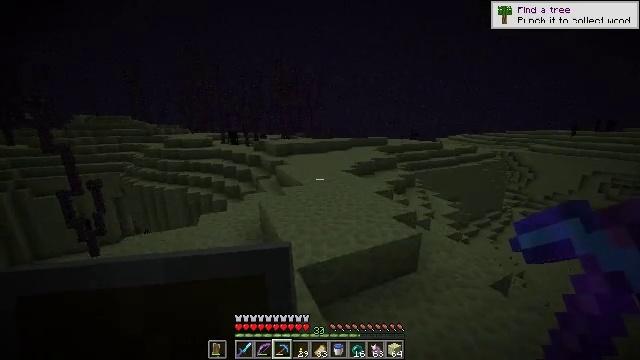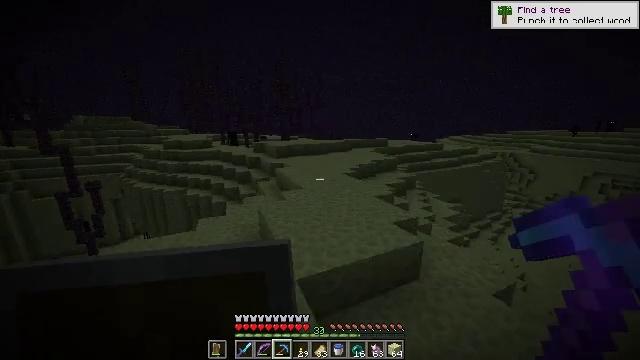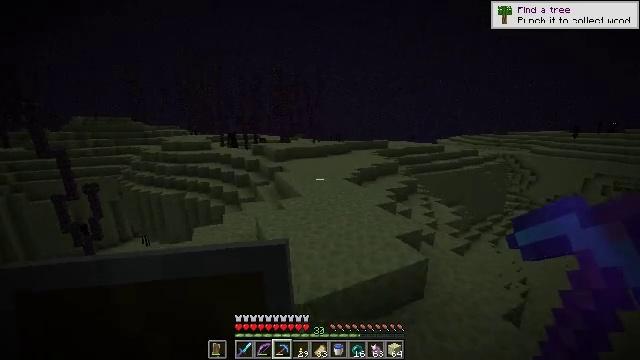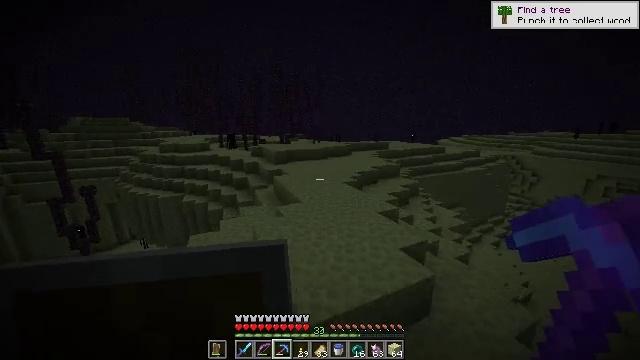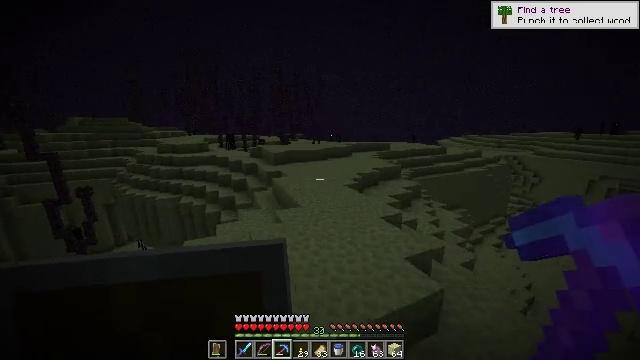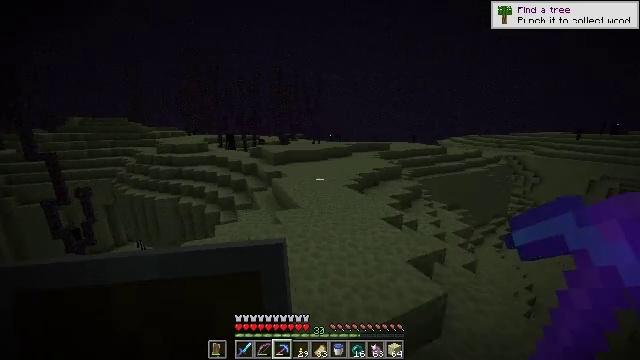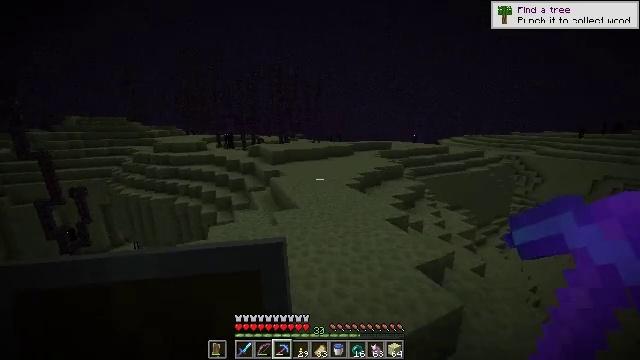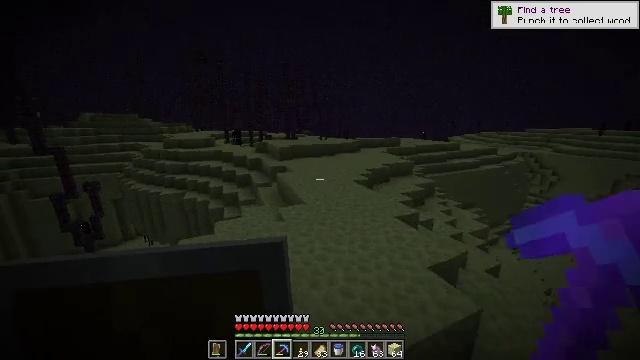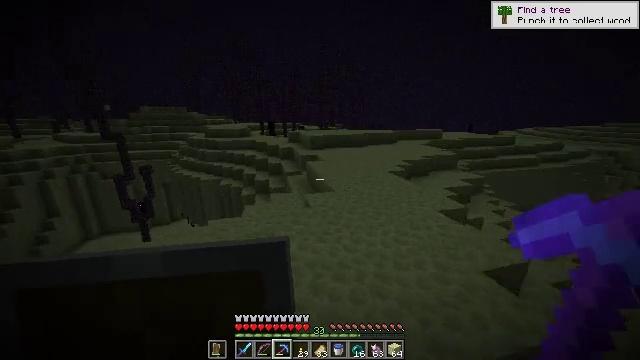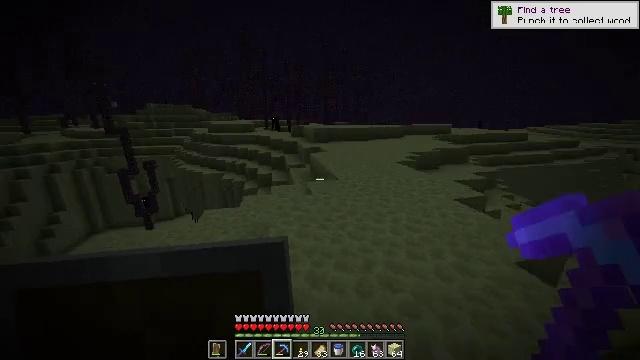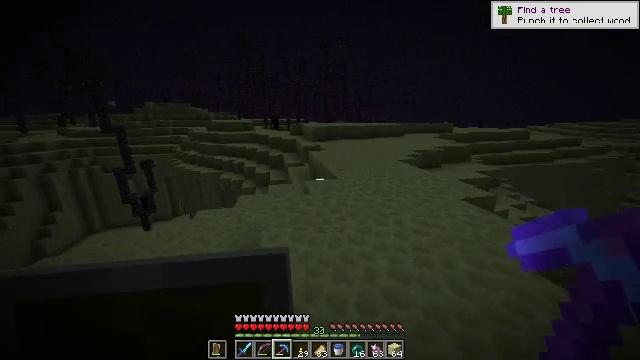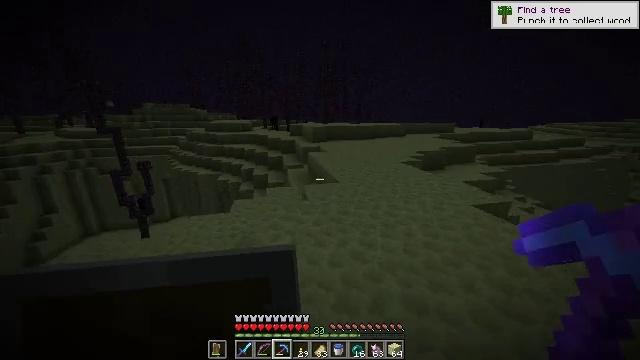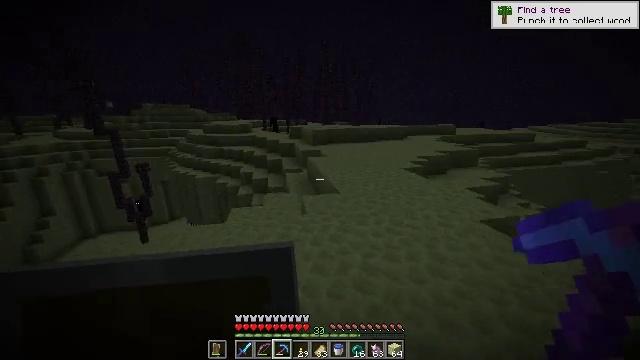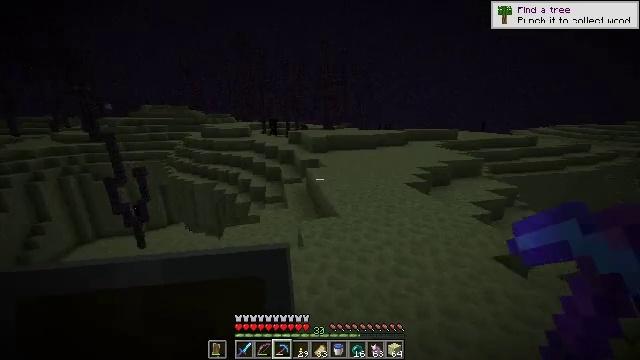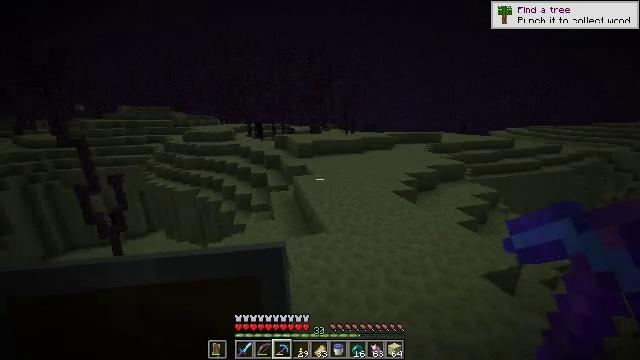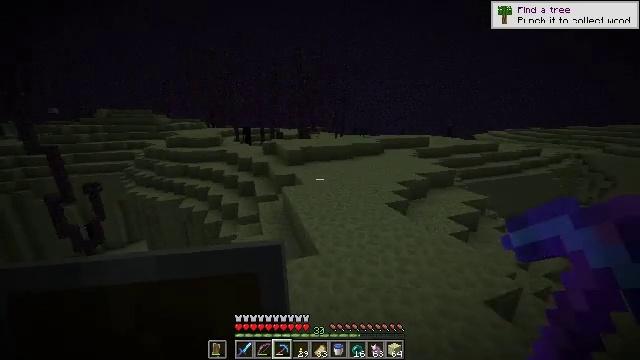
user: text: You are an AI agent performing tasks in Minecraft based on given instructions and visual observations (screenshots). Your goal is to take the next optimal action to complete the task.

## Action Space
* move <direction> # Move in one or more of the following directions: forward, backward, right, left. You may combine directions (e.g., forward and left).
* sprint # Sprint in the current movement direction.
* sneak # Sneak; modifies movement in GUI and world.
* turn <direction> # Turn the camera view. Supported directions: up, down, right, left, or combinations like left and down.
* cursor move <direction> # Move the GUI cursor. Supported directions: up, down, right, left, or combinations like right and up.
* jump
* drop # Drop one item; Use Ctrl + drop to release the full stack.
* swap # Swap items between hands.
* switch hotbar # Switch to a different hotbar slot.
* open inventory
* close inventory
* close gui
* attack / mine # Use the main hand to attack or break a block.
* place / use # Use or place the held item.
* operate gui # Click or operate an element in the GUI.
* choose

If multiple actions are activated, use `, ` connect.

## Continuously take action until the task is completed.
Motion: motion action
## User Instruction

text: Dig the end stone for building materials.
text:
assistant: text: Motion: move forward, jump
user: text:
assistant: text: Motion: move forward
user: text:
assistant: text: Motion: move forward
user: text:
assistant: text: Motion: move forward
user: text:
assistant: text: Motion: move forward
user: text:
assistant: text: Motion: move forward
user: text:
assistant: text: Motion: move forward, turn left
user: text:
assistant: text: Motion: move forward, turn left and down
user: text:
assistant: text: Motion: move forward, turn left
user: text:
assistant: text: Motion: move forward
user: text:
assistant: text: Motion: move forward
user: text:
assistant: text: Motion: move forward, jump
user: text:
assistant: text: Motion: move forward, jump
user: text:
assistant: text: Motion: move forward, turn right, jump
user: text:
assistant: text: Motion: move forward, turn right, jump
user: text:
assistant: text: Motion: move forward, turn right
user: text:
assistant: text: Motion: move forward
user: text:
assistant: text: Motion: move forward
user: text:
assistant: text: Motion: move forward
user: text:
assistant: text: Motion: move forward
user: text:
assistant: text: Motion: move forward
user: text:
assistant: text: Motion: move forward
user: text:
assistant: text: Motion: move forward
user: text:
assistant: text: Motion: move forward
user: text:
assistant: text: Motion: move forward
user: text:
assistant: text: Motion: move forward, turn left and down, jump
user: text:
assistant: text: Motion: move forward, jump
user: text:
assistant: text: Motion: move forward, jump
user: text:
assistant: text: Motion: move forward, jump
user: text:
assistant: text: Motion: move forward, jump